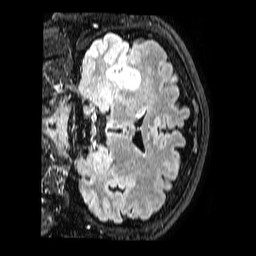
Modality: FLAIR
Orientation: coronal
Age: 44
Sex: male
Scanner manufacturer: philips
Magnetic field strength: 1.5 T
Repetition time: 4.8 s
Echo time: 0.3 s